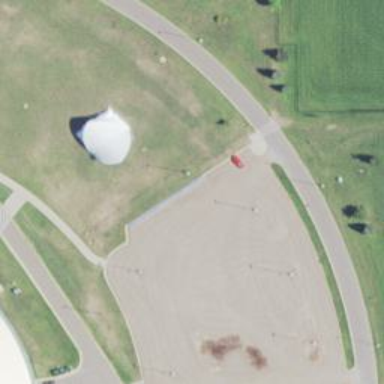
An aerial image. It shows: Parking area with unpaved surface.